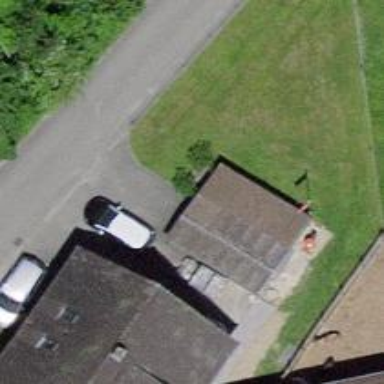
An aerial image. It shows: Flat-roofed garage.